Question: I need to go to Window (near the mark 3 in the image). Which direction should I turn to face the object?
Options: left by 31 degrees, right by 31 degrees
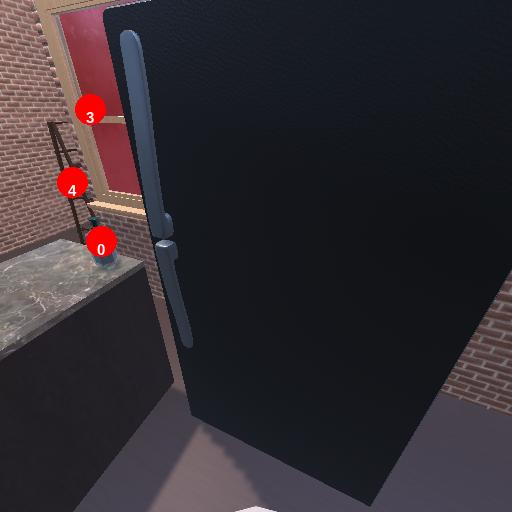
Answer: left by 31 degrees